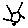
Label: sun